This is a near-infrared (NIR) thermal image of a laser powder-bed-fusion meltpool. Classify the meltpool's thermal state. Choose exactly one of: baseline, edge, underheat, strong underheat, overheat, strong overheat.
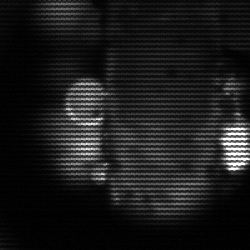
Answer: strong underheat